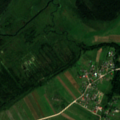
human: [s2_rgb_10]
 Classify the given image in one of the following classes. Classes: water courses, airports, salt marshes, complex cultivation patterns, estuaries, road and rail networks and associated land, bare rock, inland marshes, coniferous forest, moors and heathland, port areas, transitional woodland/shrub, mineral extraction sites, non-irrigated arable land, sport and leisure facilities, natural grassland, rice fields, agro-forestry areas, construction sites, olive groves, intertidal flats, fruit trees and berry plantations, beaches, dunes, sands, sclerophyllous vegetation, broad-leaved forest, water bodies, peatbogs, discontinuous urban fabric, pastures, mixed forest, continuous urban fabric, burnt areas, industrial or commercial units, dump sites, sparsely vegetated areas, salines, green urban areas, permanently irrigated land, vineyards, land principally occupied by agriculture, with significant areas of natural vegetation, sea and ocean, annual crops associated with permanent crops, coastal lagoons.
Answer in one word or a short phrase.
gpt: non-irrigated arable land, pastures, complex cultivation patterns, coniferous forest, transitional woodland/shrub, inland marshes